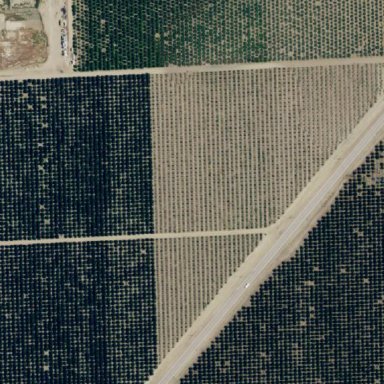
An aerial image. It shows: Orchard.